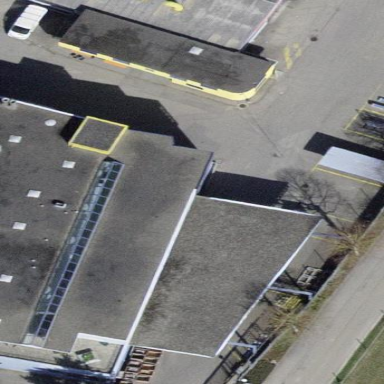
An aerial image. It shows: View of roof of building.